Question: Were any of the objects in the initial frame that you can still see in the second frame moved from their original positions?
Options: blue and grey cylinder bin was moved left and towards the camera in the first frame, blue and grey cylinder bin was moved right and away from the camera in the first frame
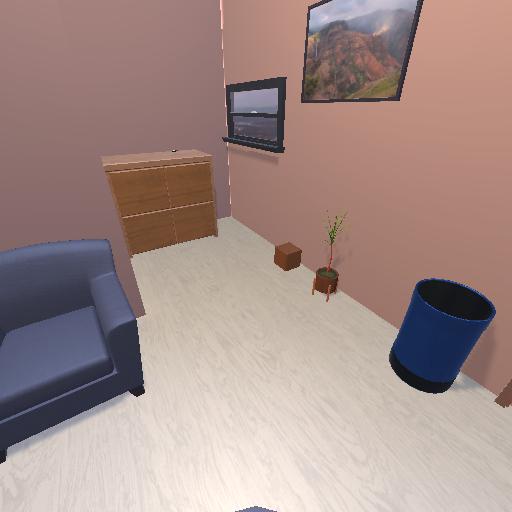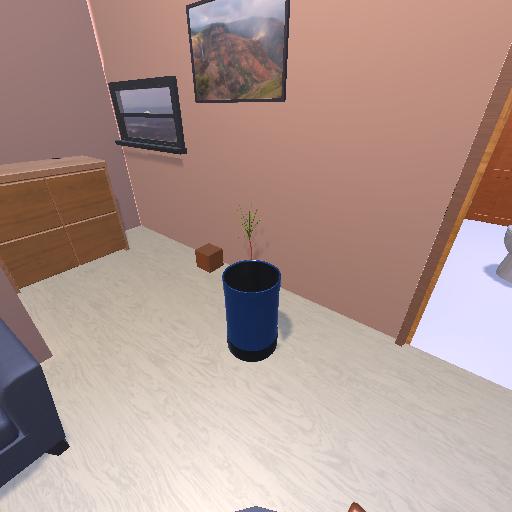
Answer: blue and grey cylinder bin was moved left and towards the camera in the first frame